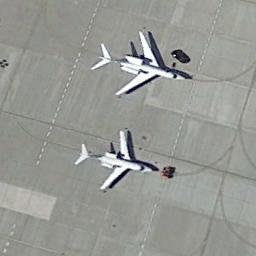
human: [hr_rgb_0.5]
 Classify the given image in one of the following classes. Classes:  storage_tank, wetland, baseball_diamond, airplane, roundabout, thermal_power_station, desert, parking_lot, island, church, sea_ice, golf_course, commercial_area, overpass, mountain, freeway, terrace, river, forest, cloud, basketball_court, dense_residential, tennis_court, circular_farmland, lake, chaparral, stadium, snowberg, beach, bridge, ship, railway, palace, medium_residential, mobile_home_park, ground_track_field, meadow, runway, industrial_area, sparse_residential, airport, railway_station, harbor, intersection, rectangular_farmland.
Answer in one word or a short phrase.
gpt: airplane